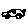
Label: car